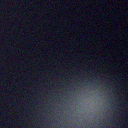
Screen state: off